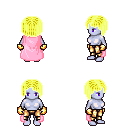
a pixel art fantasy rpg character, female body template, dark elf, purple skin, pink cape, gold greaves, gold pageboy hairstyle, gold gloves, four views (front, back, left, right), 2x2 character sprite sheet, small pixel art, hard edges, no anti-aliasing